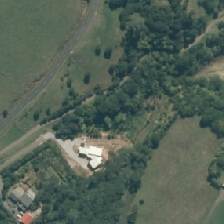
Land cover: deciduous_hardwood